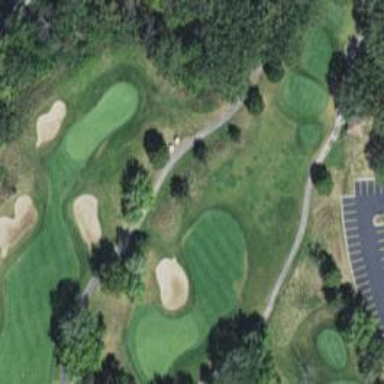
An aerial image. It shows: Golf fairway surrounded by grass.